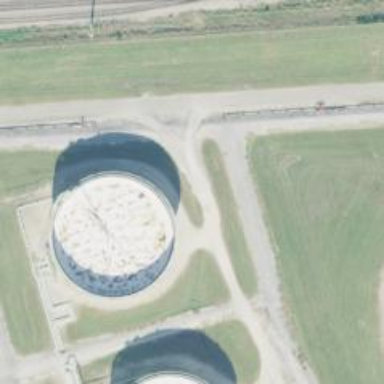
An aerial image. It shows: Storage tank which is man-made and housed in building.